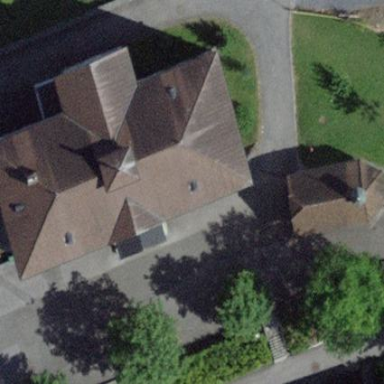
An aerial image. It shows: School building.